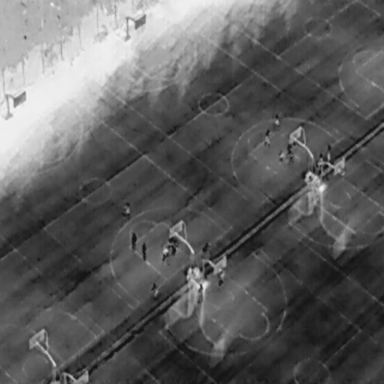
There are 13 People in the infrared image.